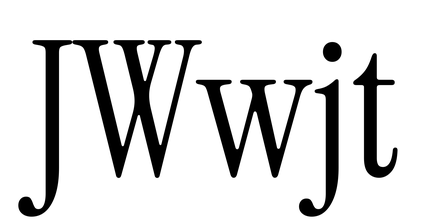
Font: InstrumentSerif-Regular